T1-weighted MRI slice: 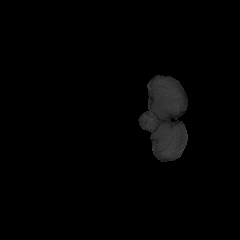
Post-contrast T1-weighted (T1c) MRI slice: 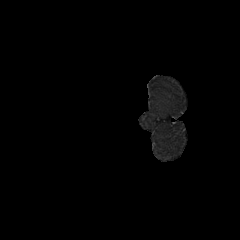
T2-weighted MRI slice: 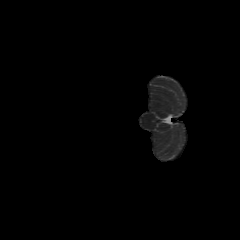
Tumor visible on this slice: no